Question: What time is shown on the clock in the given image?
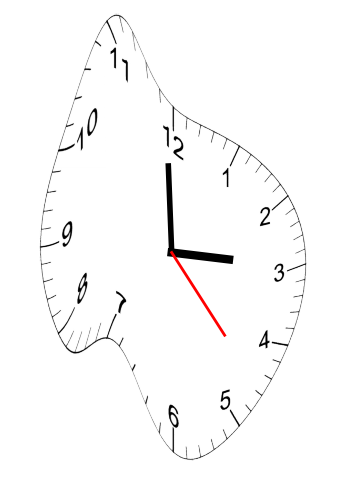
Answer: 02:59:23